Field crop: maize
Growth stage: 2
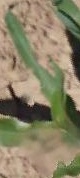
Species: maize